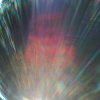
Label: sunburn